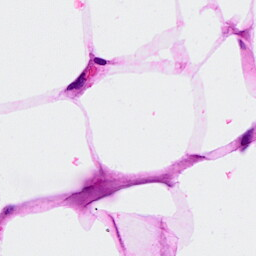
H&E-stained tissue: Breast